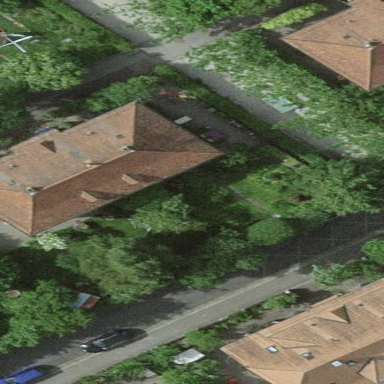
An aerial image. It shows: Hipped-roof building with apartments.